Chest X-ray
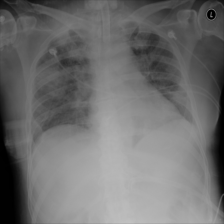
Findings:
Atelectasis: negative
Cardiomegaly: negative
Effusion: negative
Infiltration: positive
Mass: negative
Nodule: negative
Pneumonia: negative
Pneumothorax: negative
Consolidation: negative
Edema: negative
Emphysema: negative
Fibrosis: negative
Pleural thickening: negative
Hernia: negative